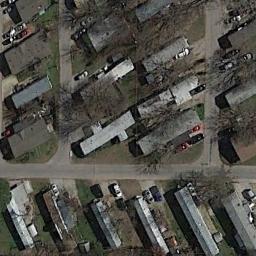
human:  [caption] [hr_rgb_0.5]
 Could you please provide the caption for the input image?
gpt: Many buildings are in the mobile home park .

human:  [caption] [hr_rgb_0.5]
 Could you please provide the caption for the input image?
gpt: There are three rows of mobile homes .

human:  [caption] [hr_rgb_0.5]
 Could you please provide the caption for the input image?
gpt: The mobile home park has some neatly arranged mobile homes and bare trees .

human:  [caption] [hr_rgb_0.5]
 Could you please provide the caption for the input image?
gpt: The mobile home park is on the bare land next to the road .

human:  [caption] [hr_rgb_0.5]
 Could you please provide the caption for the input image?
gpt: There are some gray buildings and withered trees in the mobile home park .